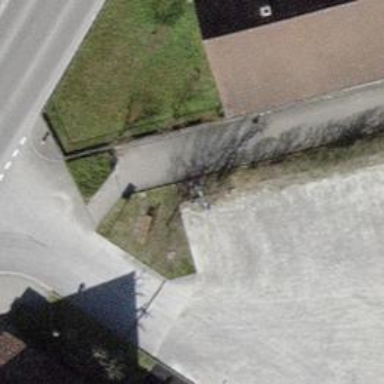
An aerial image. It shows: Brown bench.